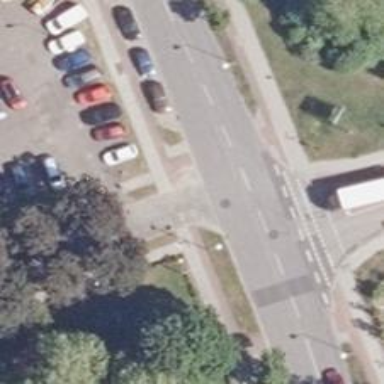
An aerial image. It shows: Secondary road with separate sidewalks on both sides. The road has asphalt surface.